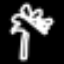
Label: palm tree